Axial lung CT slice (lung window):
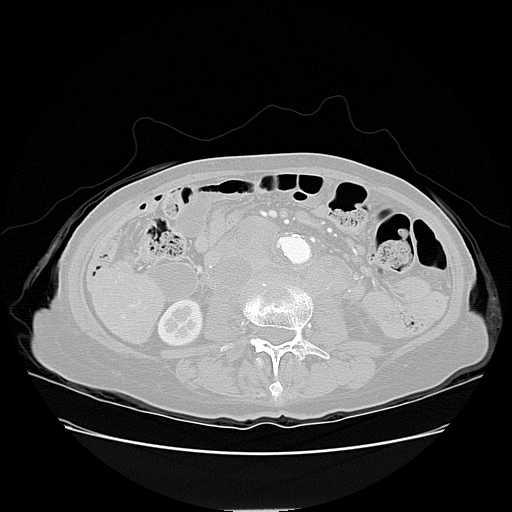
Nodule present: no